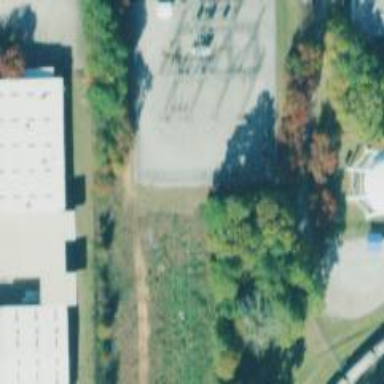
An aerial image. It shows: Distribution level power substation enclosed by fence.